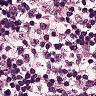
Metastatic tissue present: no